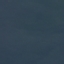
Land use / land cover class: SeaLake